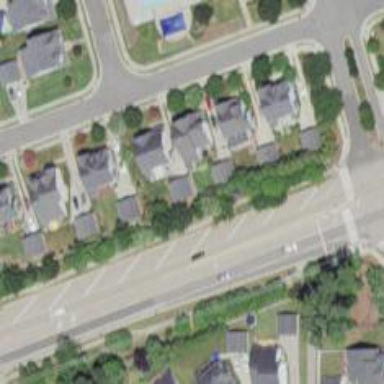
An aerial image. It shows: Footway along the road.